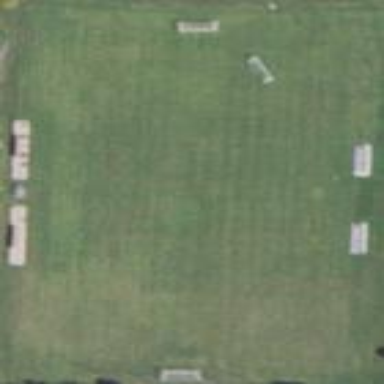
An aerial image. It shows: Soccer pitch for leisureland activities.